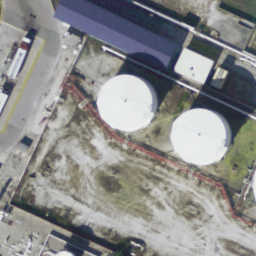
Label: storage tanks